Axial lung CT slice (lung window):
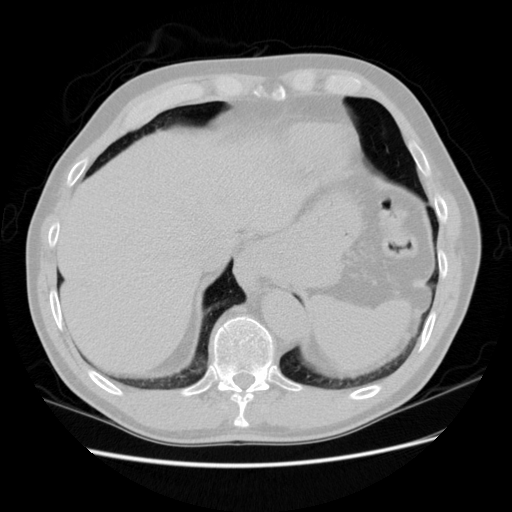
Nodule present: no